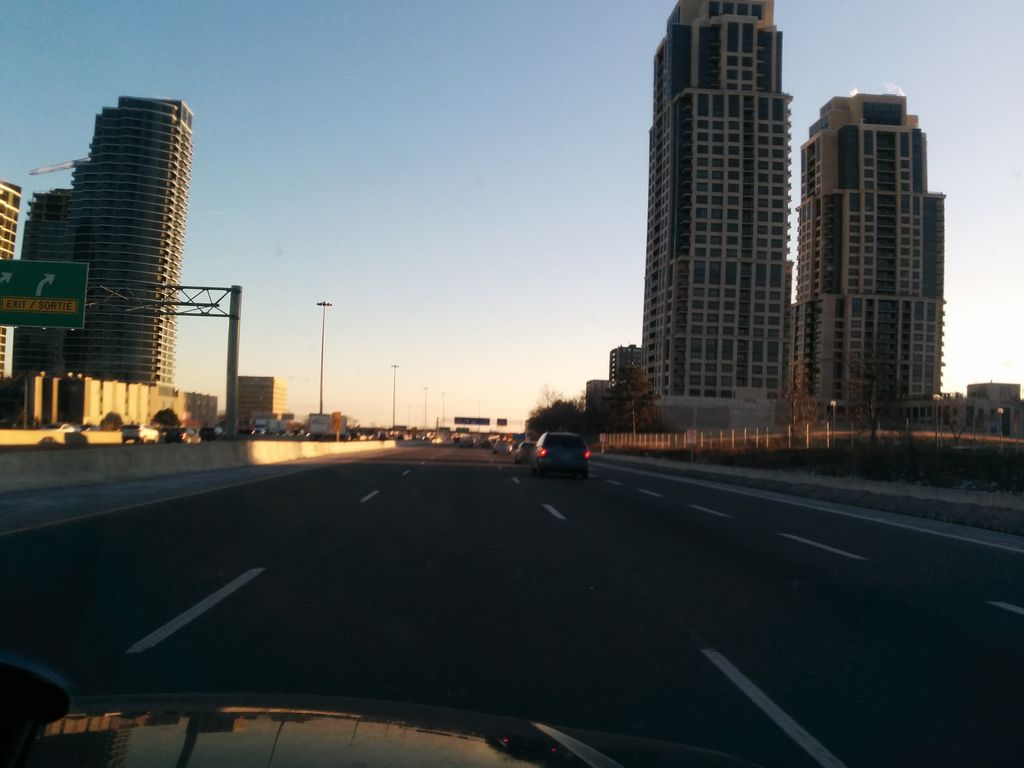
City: toronto